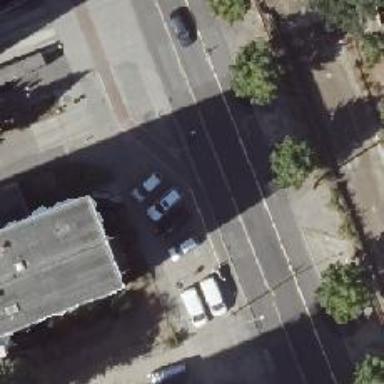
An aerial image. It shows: There is parking obstacle present.